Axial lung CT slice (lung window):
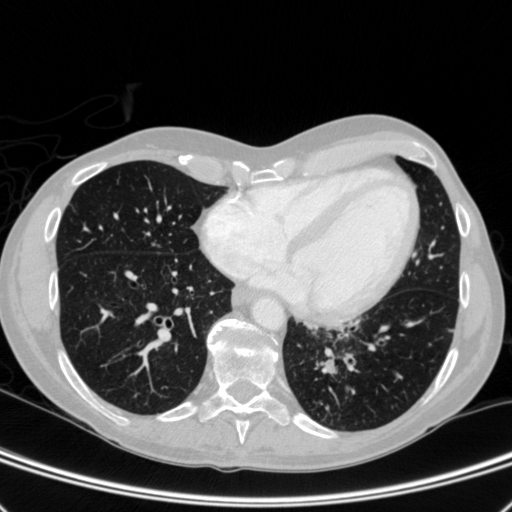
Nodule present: no